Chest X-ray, AP view. Patient: 34 years old, sex M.
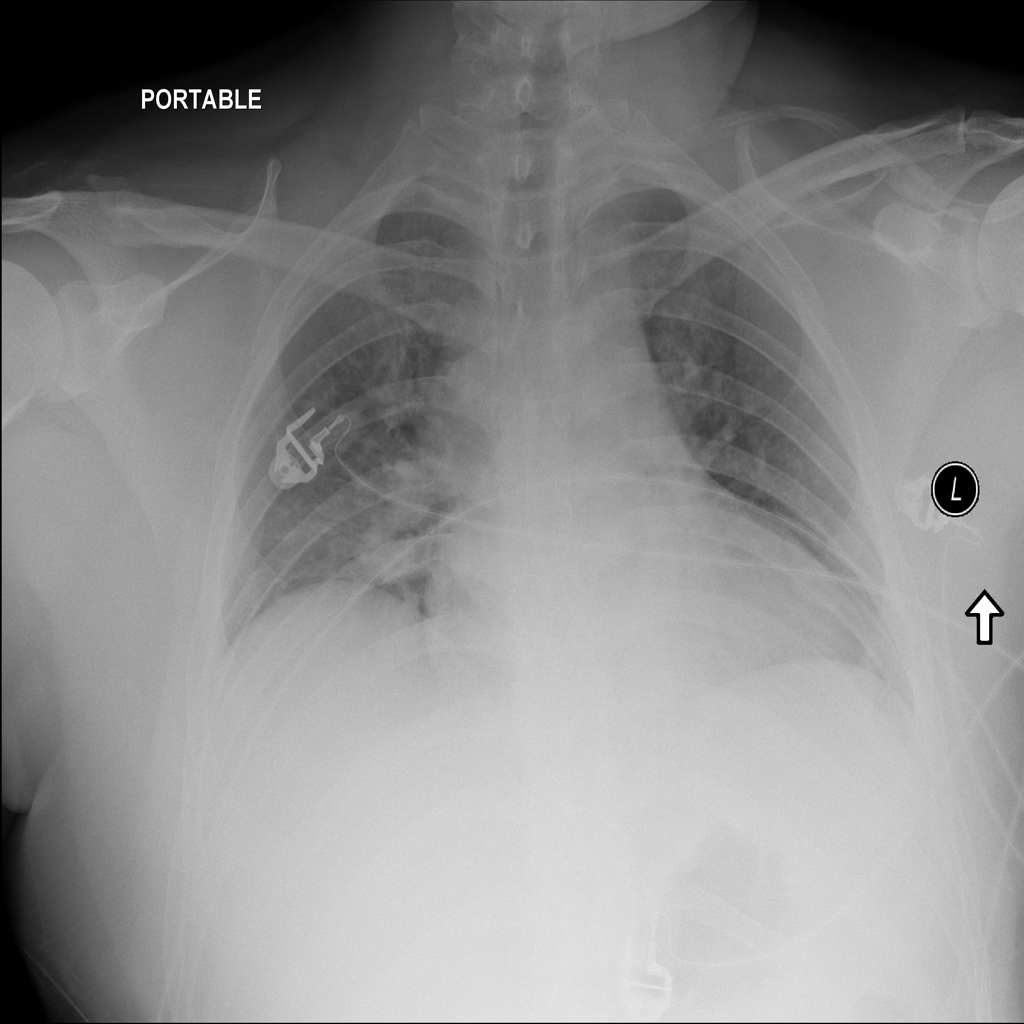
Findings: No Finding